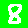
Digit: 8